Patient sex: M
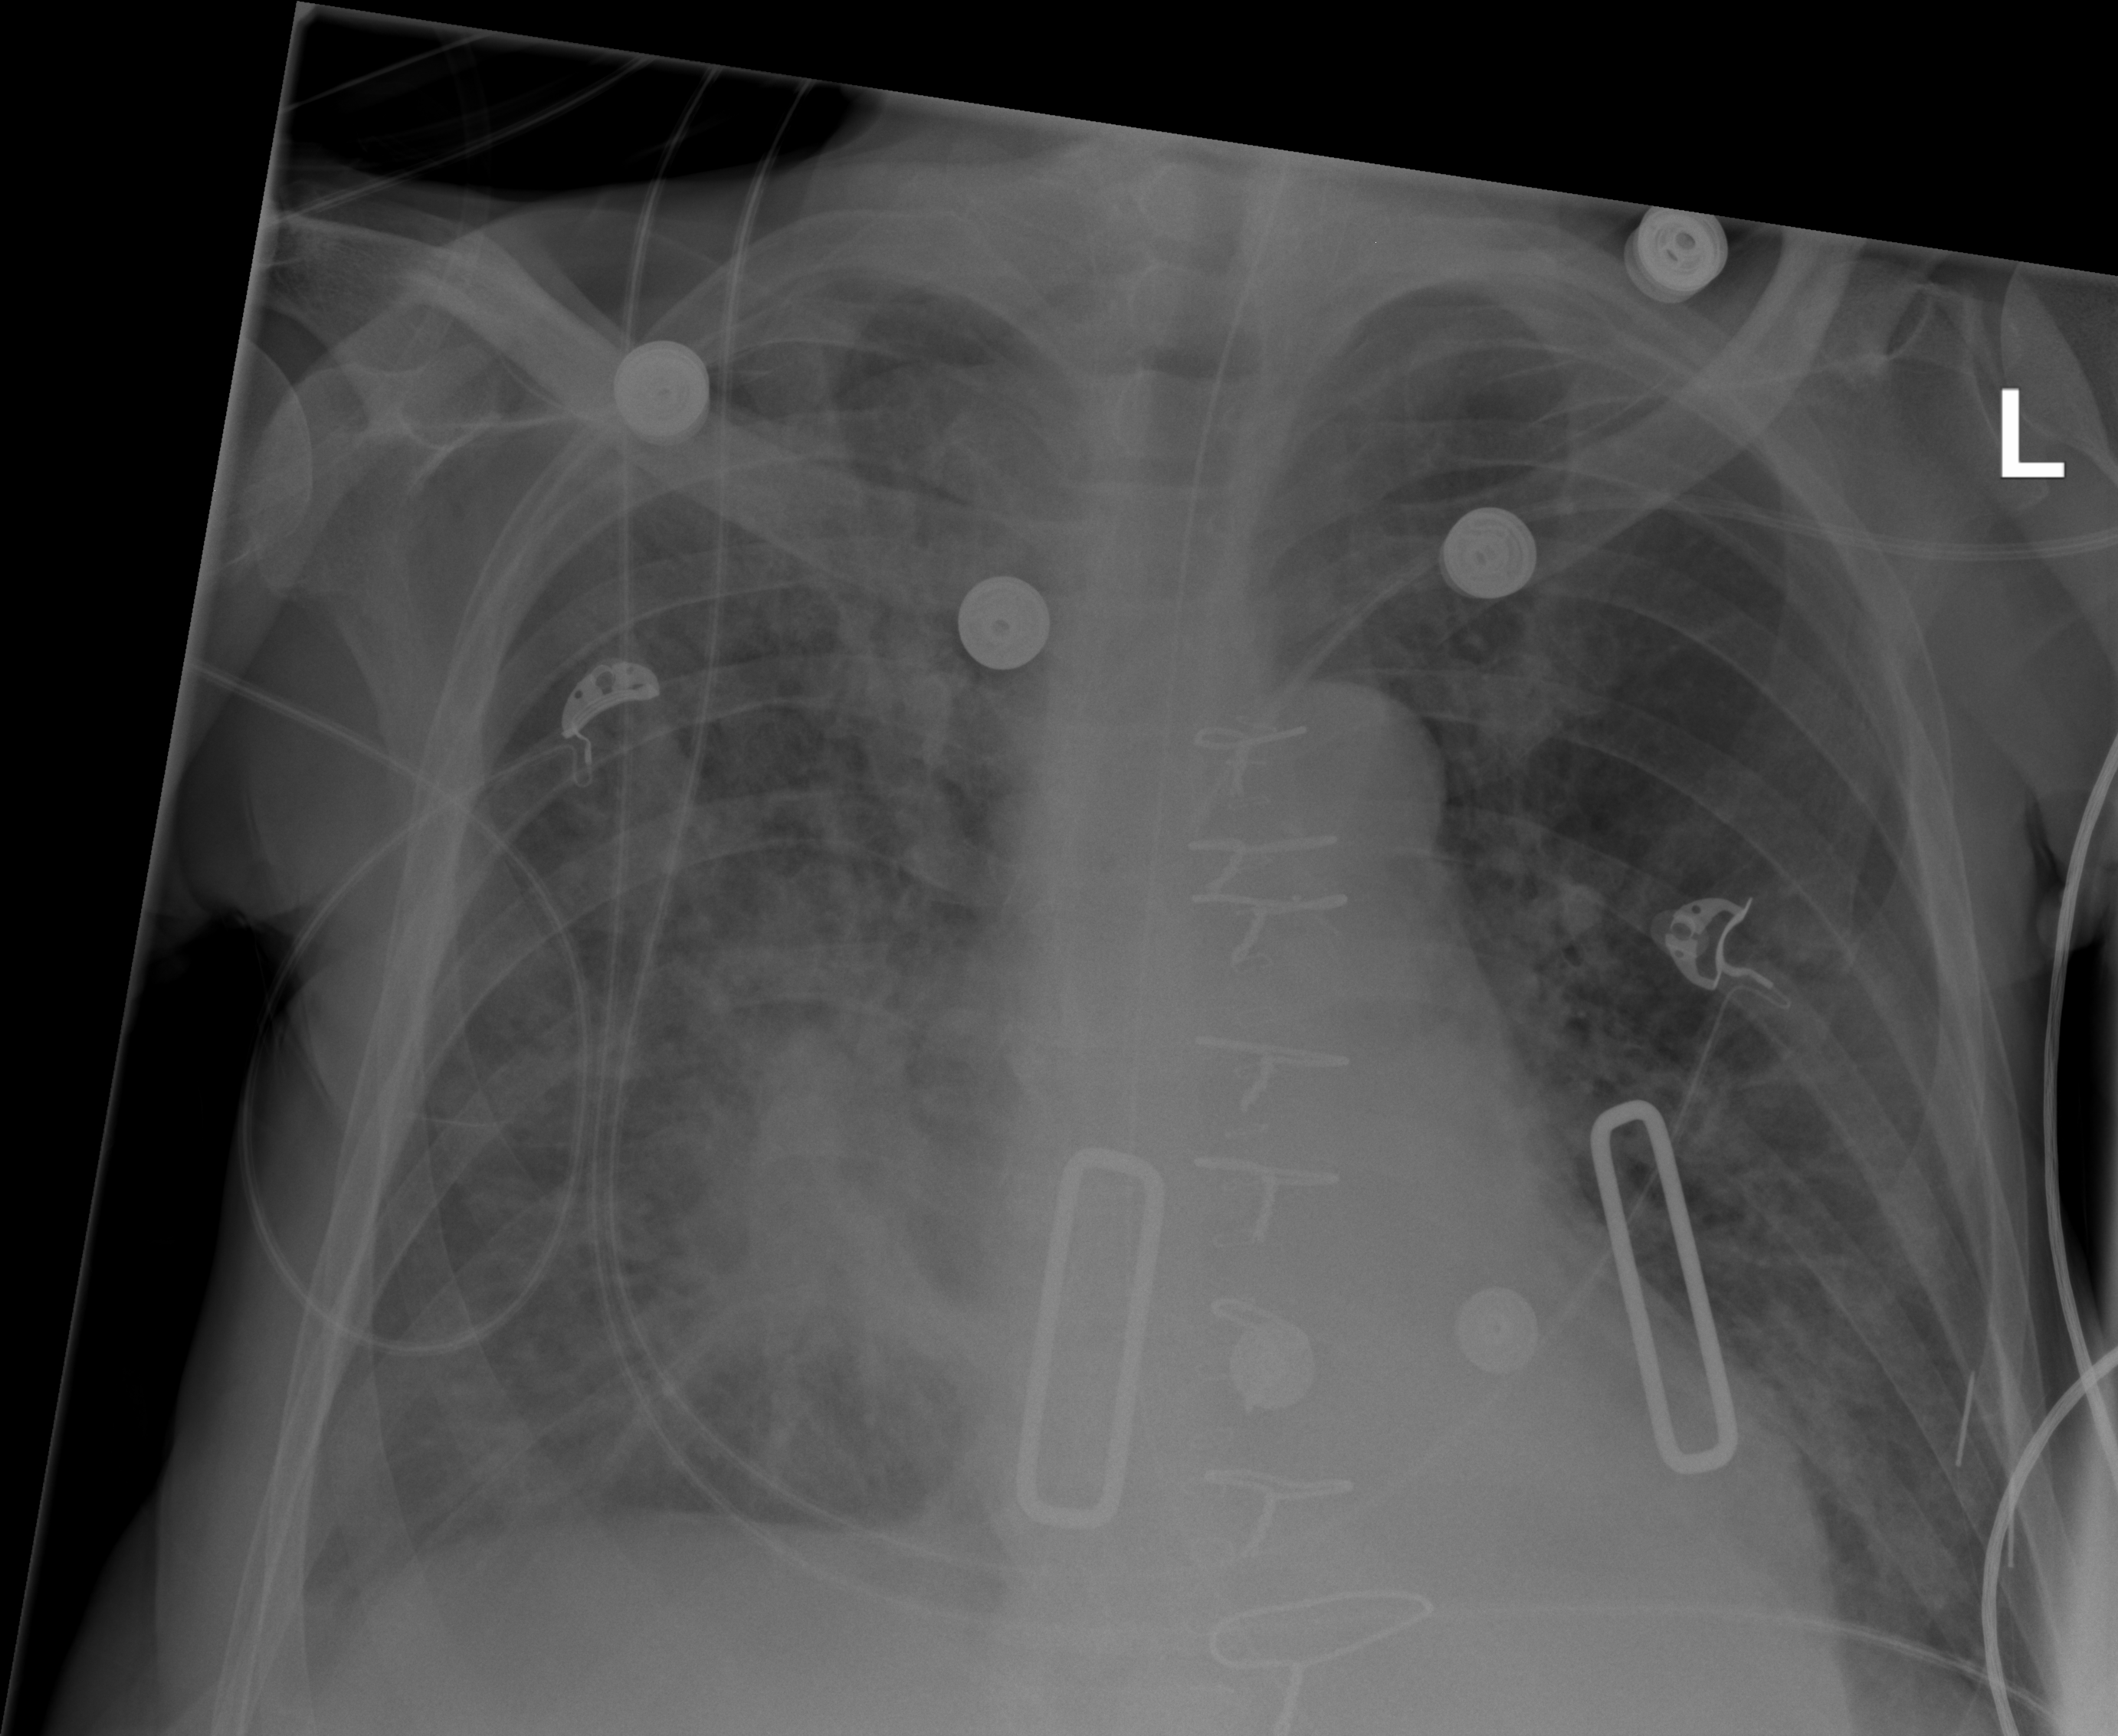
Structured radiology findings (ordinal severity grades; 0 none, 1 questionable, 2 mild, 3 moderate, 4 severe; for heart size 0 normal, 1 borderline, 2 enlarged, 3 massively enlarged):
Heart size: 0
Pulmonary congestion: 0
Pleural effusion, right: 0
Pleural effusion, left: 0
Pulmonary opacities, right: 4
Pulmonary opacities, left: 2
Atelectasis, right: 2
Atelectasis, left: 0